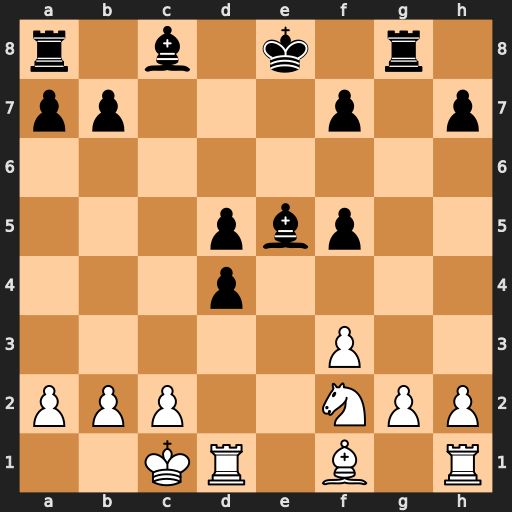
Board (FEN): r1b1k1r1/pp3p1p/8/3pbp2/3p4/5P2/PPP2NPP/2KR1B1R
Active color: w
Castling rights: q
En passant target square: -
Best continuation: Re1 Kd7 Rxe5